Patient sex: F
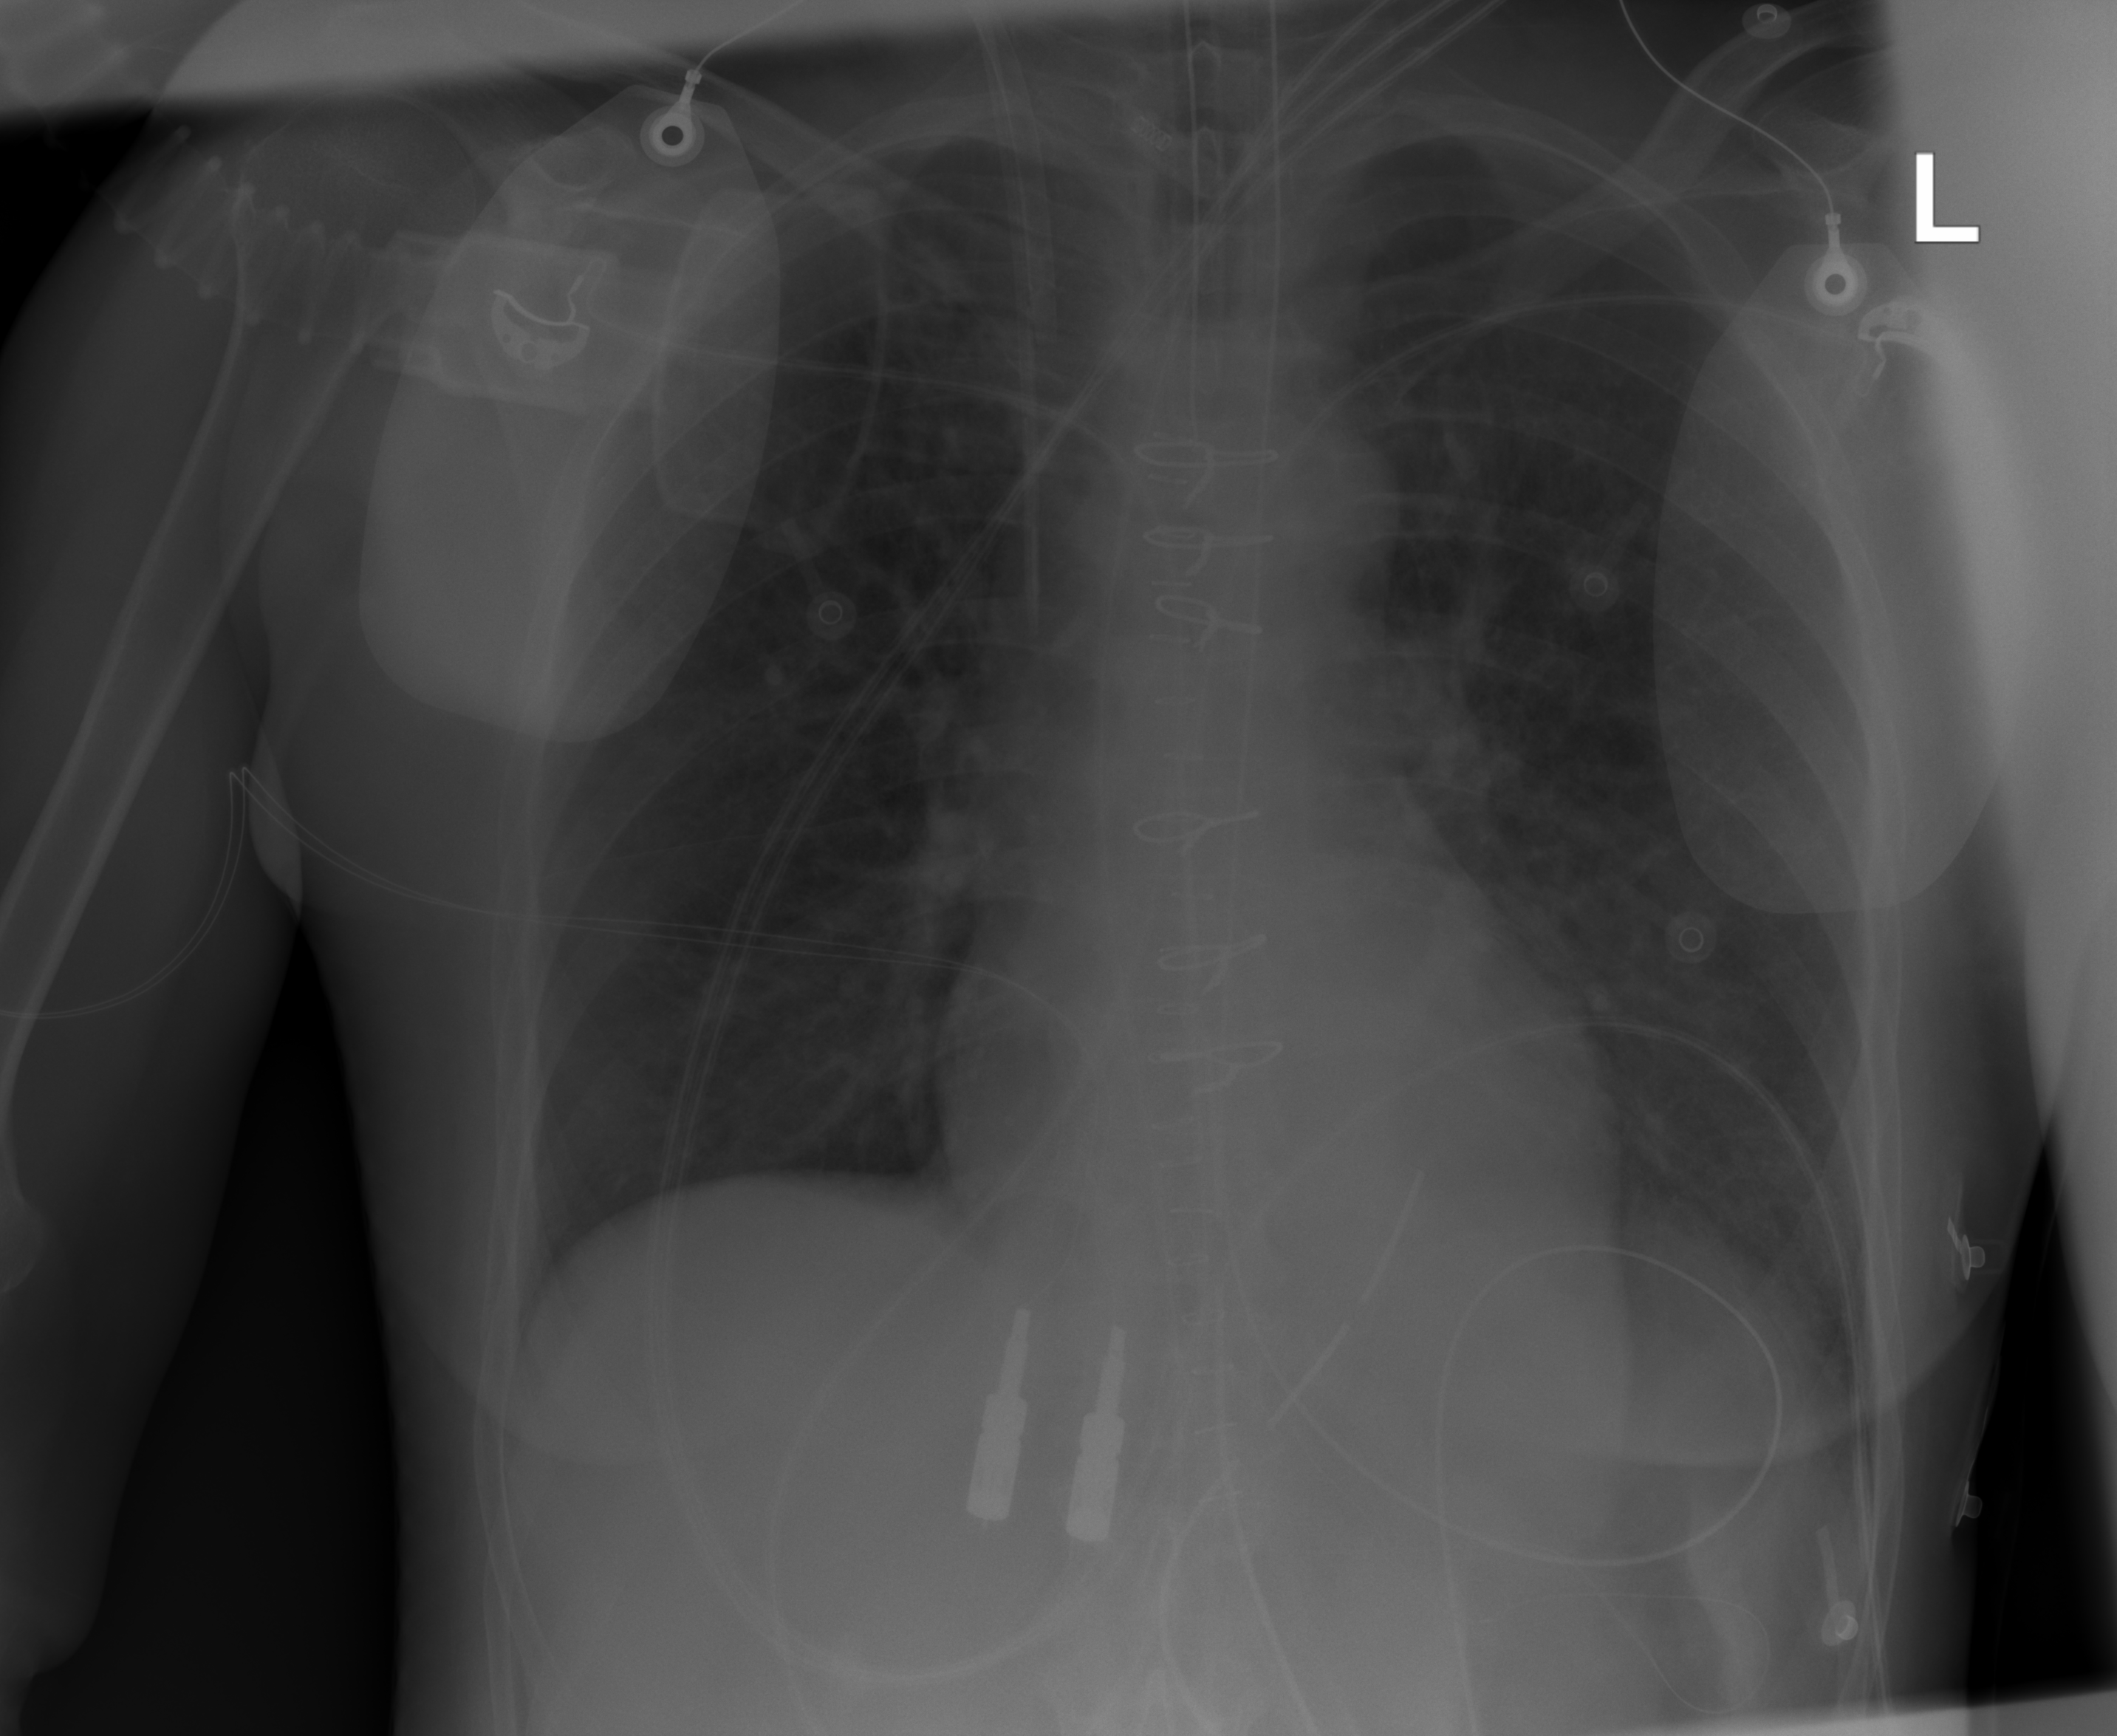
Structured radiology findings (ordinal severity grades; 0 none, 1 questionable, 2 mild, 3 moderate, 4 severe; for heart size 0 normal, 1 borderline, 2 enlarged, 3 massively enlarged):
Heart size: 0
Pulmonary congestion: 0
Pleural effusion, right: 0
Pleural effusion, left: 0
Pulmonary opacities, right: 0
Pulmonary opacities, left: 0
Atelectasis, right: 0
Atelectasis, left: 0